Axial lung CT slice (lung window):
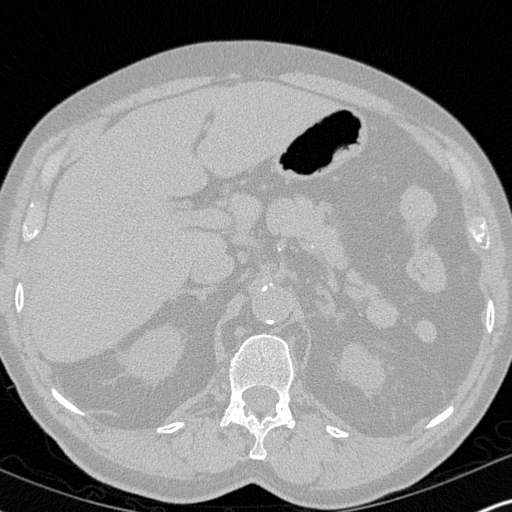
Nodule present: no